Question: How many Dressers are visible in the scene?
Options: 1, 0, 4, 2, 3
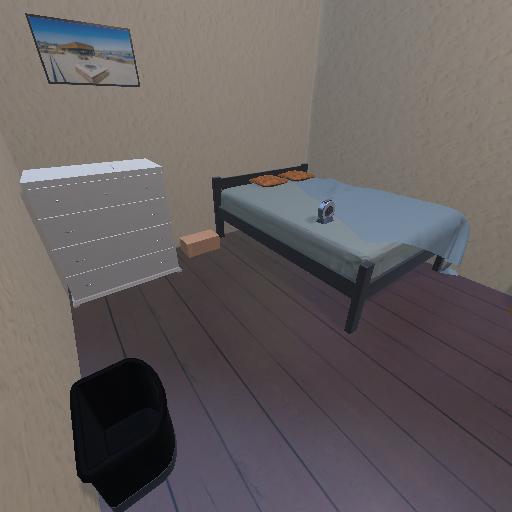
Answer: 1